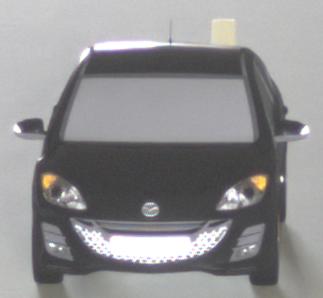
Make: Mazda
Model: 3 1.6
Detailed model: 3 (BL)
Model produced from: 2009/05
Model produced until: 2010/12
Doors: 5
Color: black
Road condition: dry road
Daytime: midday
Contrast: medium contrast